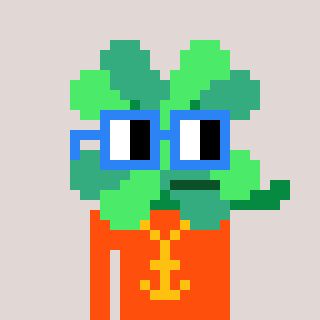
a pixel art character with square blue glasses, a clover-shaped head and a orange-colored body on a warm background